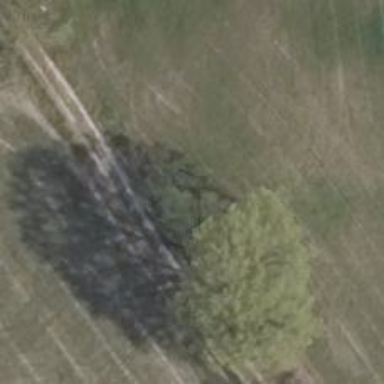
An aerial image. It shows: Row of deciduous broadleaved trees.